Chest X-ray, AP view. Patient: 32 years old, sex F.
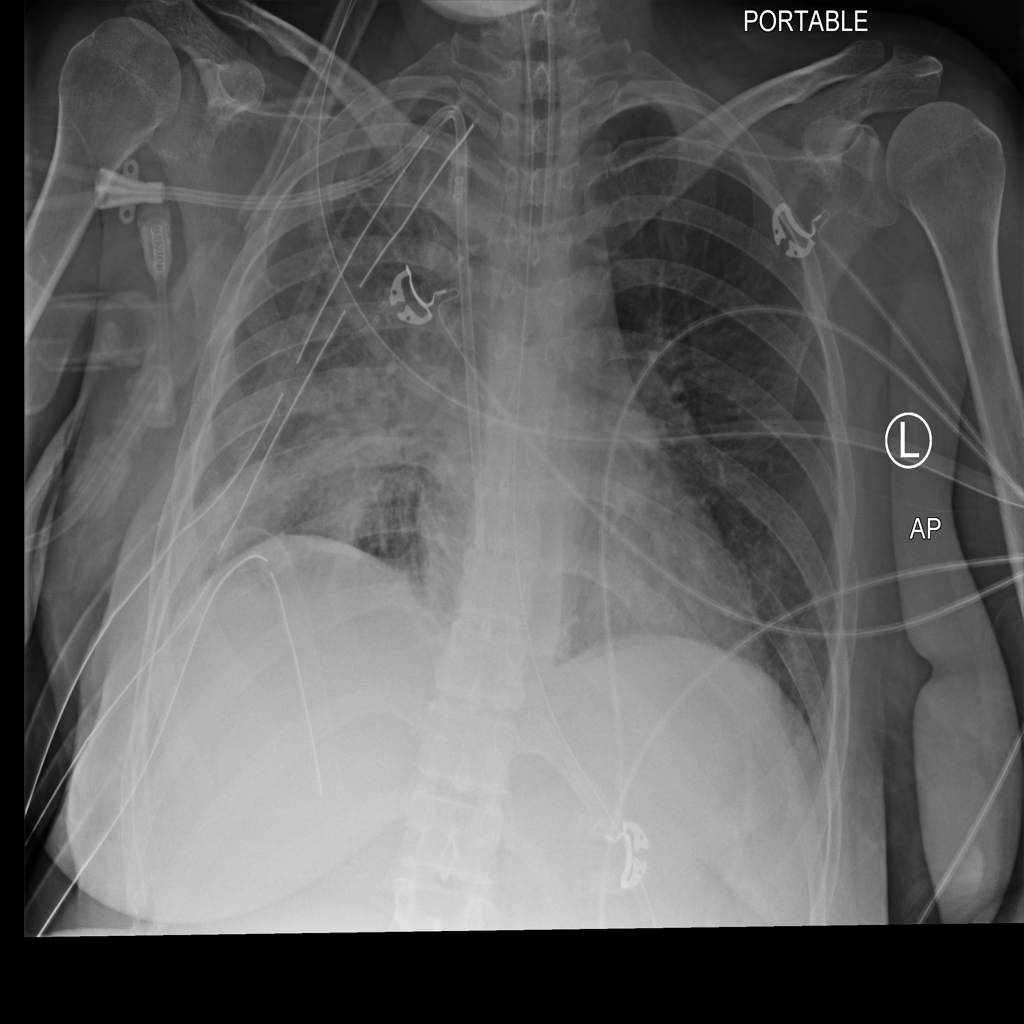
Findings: Infiltration